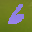
Label: 6